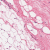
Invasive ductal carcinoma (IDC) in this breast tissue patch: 0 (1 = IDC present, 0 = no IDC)